Question: I have the following method below that is meant to retrieve and convert a unixTimeStamp from an API call to a NSDate object that I can easily manipulate and use. For some reason, this returns wrong values. An example would be when the unixTimeStamp is <PHONE>, the date SHOULD be
Fri, 22 Nov 2013 20:40:31 GMT
November 22, 2013 at 3:40:31 PM EST
but instead spits out: 45852-09-07 08:13:52 EST. Does anyone know why this would happen?
'''
-(NSDate *)messageDate
{
NSTimeInterval unixTimeStamp = [[self messageDateString] doubleValue];
NSDate *messageDate = [NSDate dateWithTimeIntervalSince1970:unixTimeStamp];
NSAssert(messageDate, @"messageDate should not be nil");
return messageDate;
}
'''

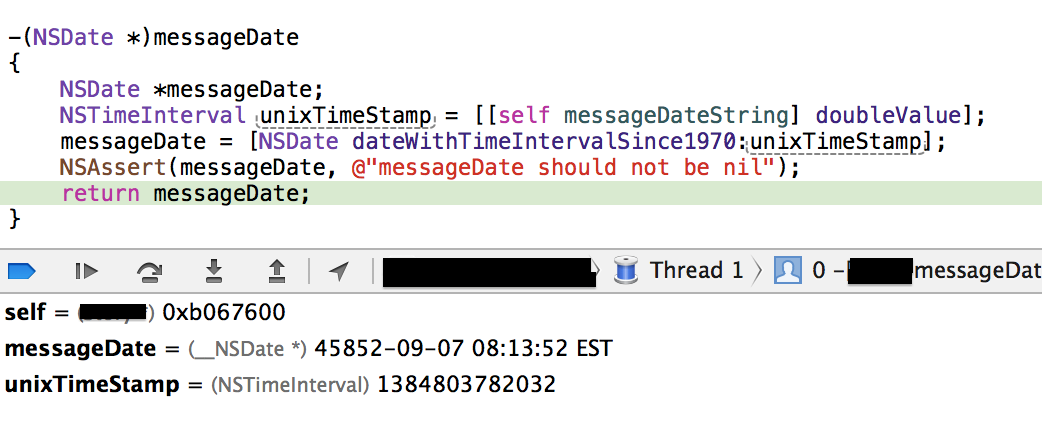
Answer: The 'messageDateString' method is returning since the epoch, not seconds since the epoch. Look at the value of 'unixTimeStamp' in your debugger pane. It's 1384803782032. That is about 1000 times too large to be a current Unix timestamp.
An 'NSTimeInterval' is measured in seconds, not milliseconds. Try this instead:
'''
-(NSDate *)messageDate {
NSTimeInterval unixTimeStamp = [[self messageDateString] doubleValue] / 1000.0;
NSDate *messageDate = [NSDate dateWithTimeIntervalSince1970:unixTimeStamp];
NSAssert(messageDate, @"messageDate should not be nil");
return messageDate;
}
'''